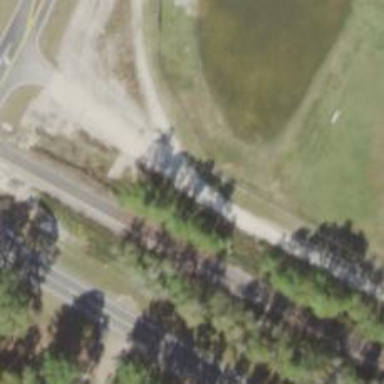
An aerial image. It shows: Abandoned road.